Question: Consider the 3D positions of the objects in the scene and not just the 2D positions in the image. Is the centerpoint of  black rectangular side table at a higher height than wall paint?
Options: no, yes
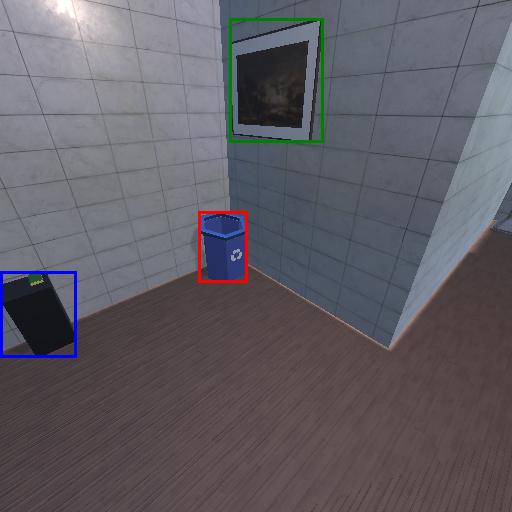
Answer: no